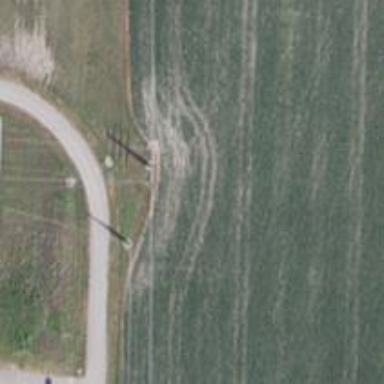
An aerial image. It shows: Power pole.